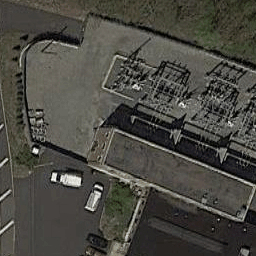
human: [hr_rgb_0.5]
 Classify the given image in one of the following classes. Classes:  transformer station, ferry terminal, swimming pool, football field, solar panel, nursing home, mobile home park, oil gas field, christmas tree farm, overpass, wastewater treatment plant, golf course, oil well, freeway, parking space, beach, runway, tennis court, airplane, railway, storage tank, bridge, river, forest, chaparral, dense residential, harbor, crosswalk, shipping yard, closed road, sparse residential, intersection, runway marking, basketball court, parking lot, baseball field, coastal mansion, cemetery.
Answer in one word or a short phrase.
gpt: transformer station